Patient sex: F
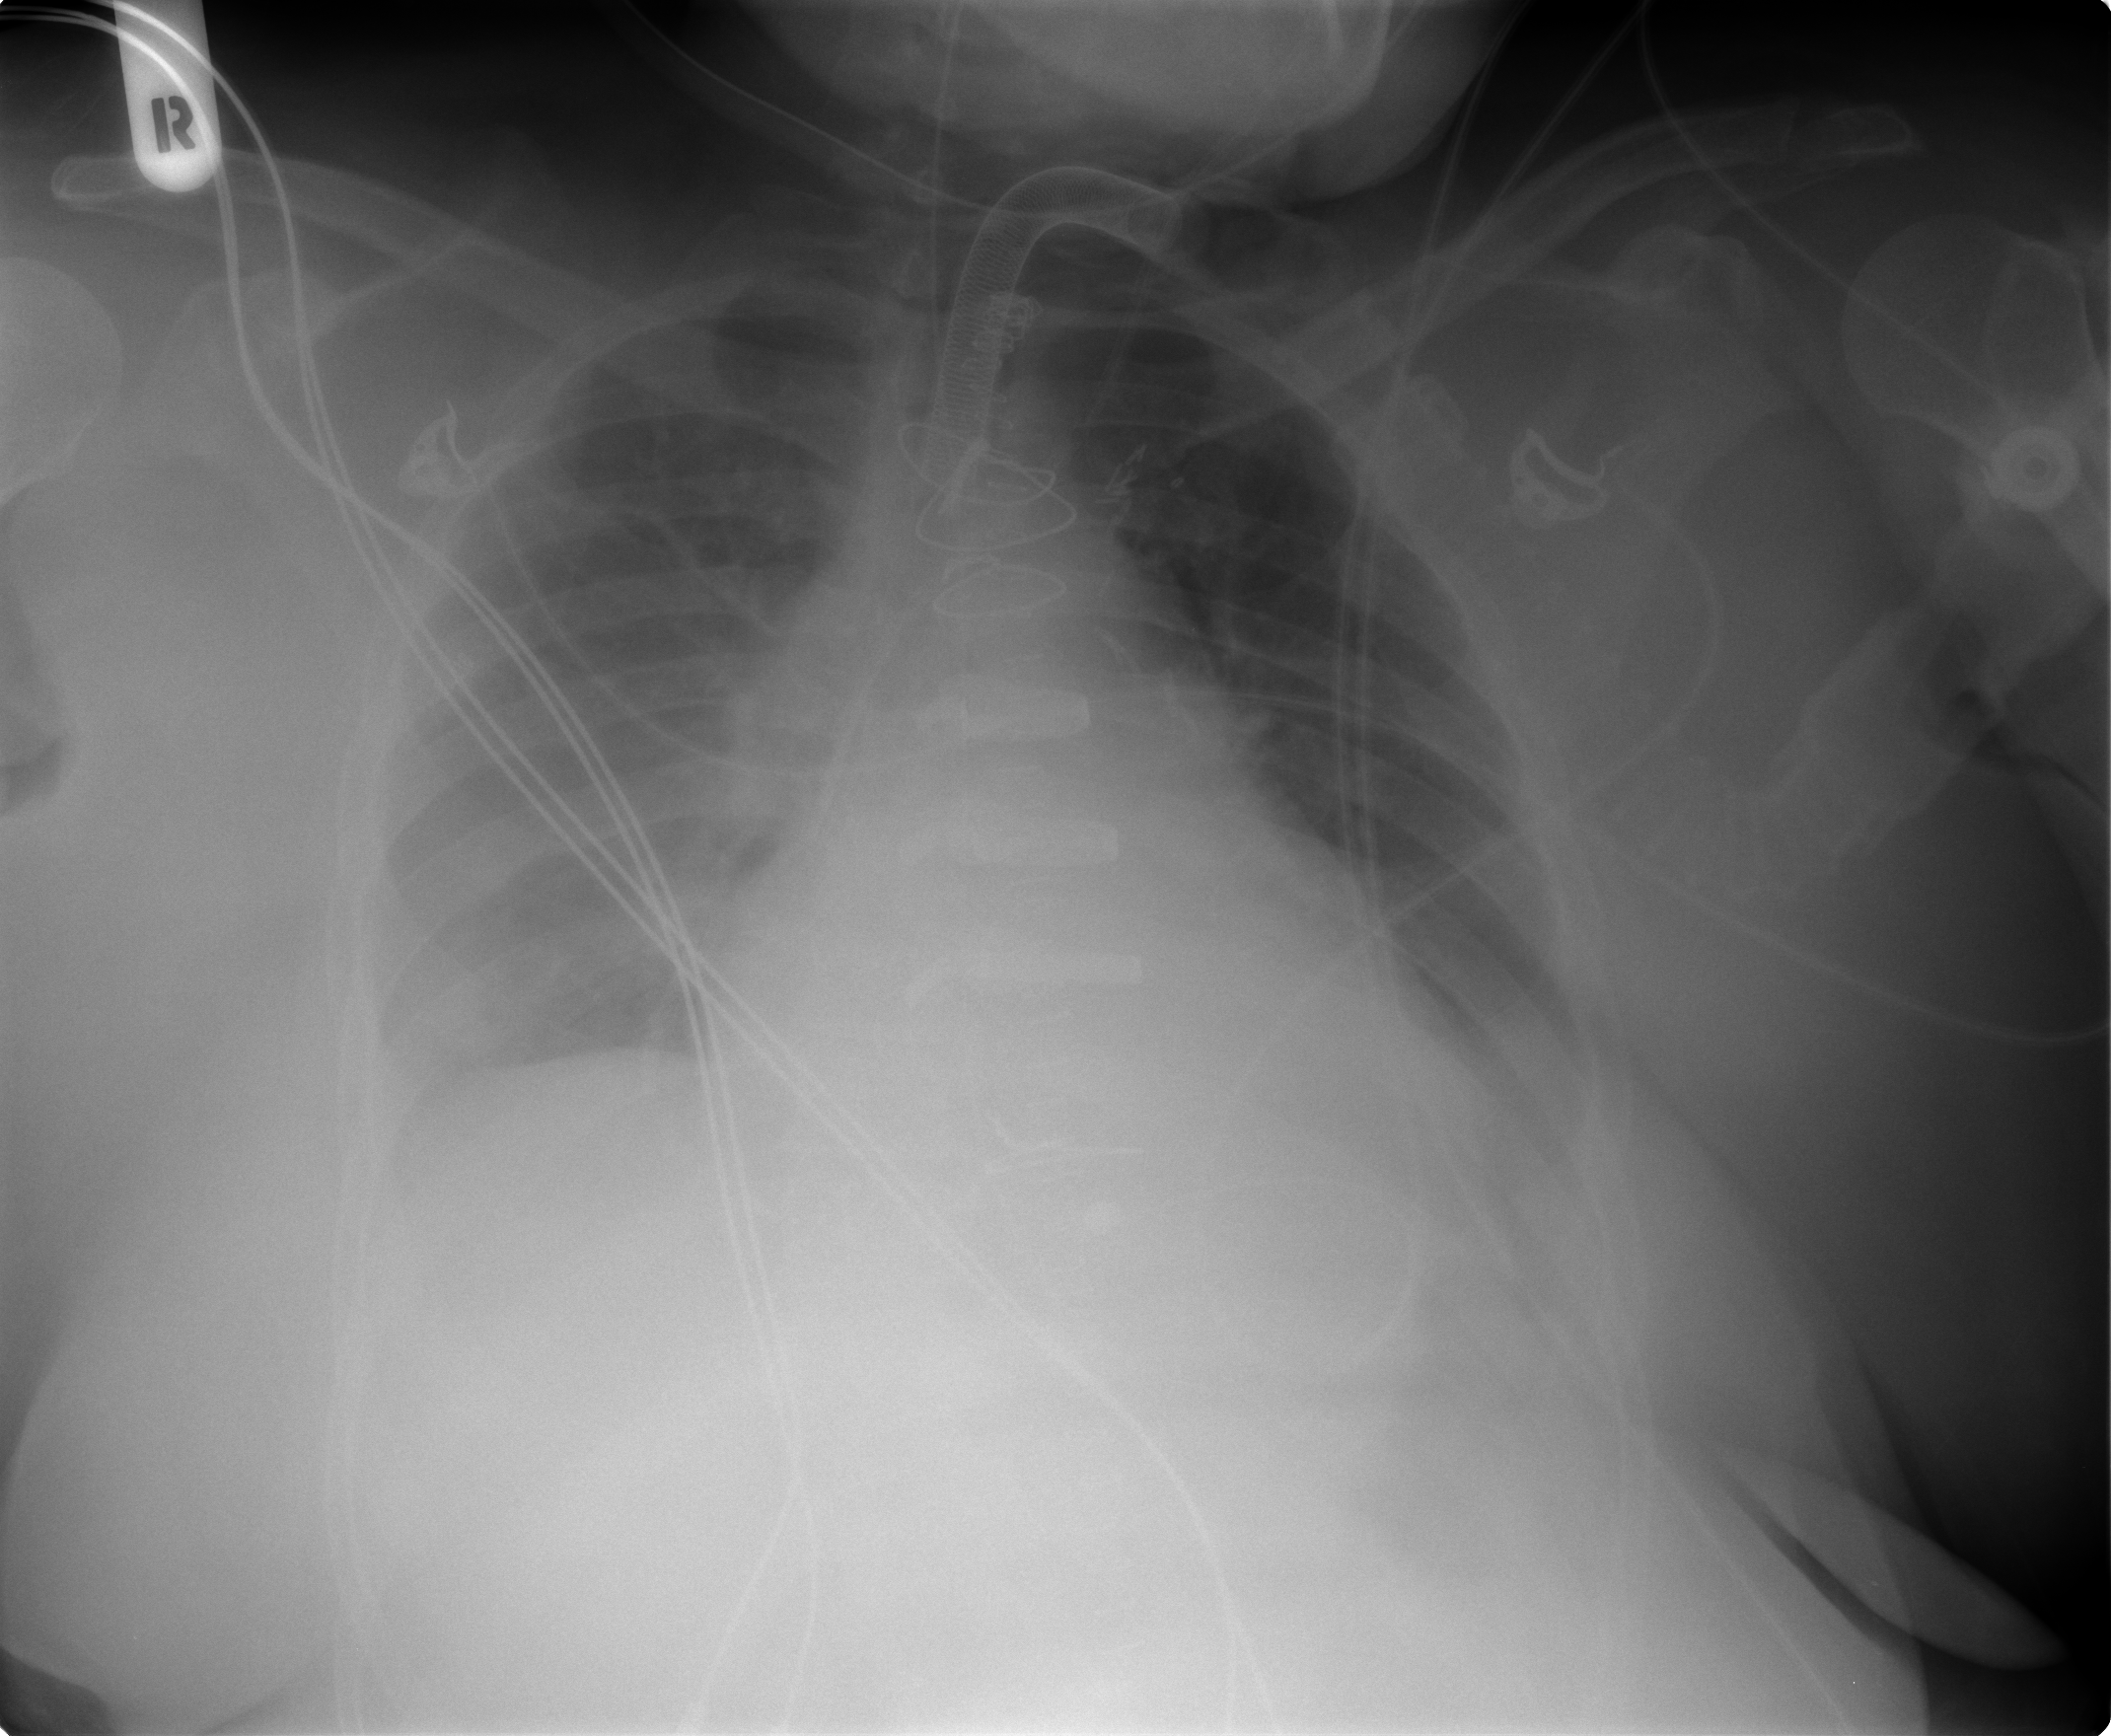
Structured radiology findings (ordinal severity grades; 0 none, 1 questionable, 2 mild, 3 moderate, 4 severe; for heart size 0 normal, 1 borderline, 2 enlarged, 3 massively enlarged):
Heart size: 1
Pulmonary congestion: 0
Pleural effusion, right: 1
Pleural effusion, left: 0
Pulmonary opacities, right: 0
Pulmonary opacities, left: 0
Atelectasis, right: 2
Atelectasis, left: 1